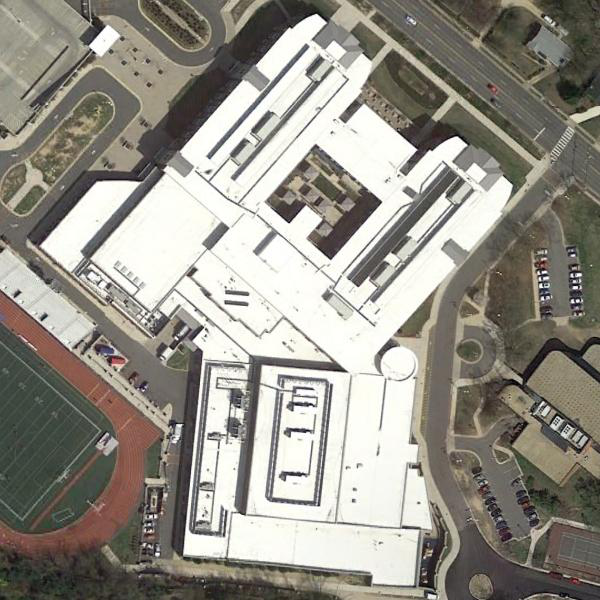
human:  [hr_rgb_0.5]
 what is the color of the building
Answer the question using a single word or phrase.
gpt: white